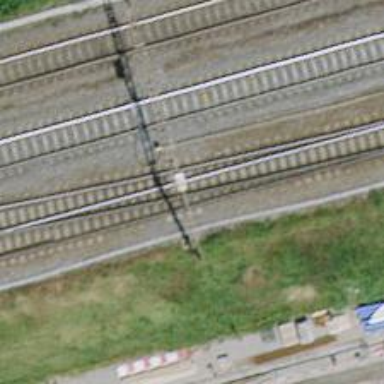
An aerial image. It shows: Siding railway line with electrified contact line for the trains.